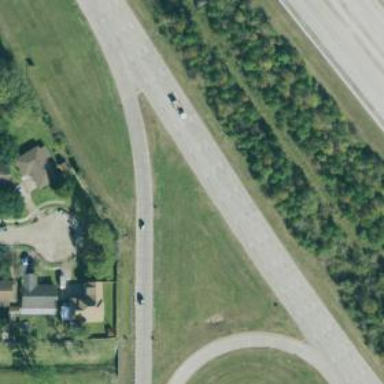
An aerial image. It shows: Secondary road.